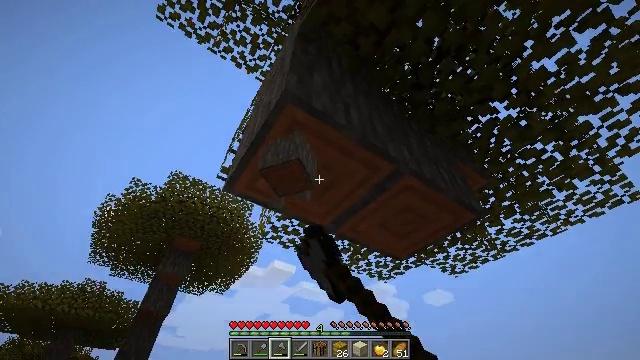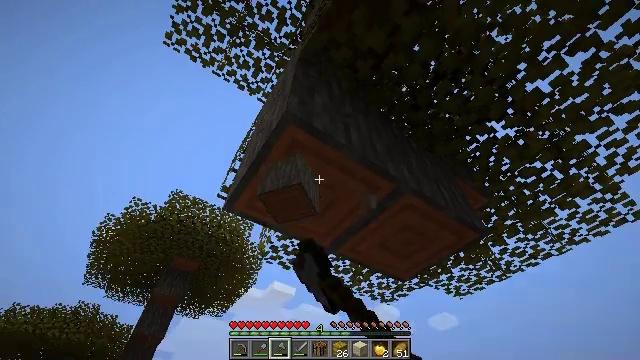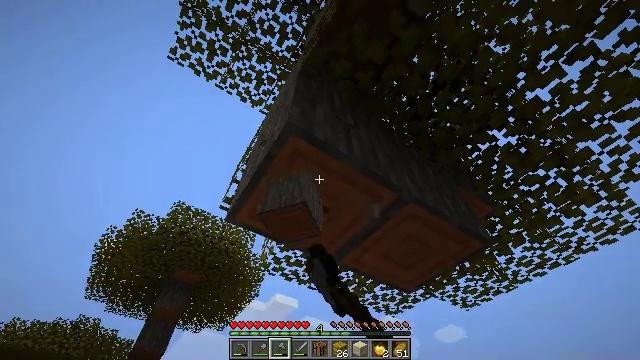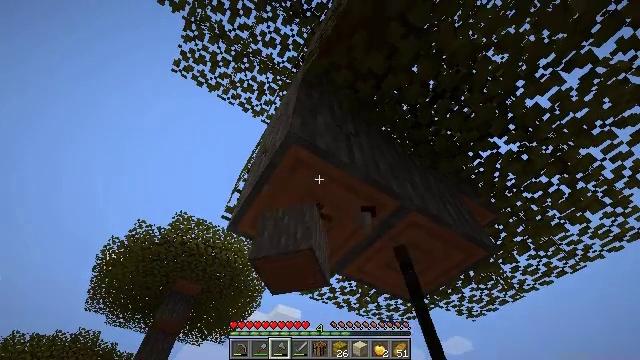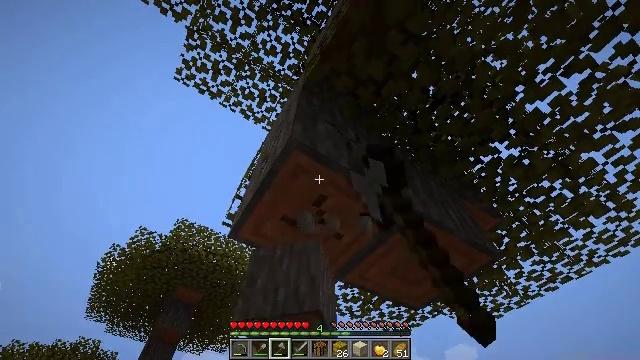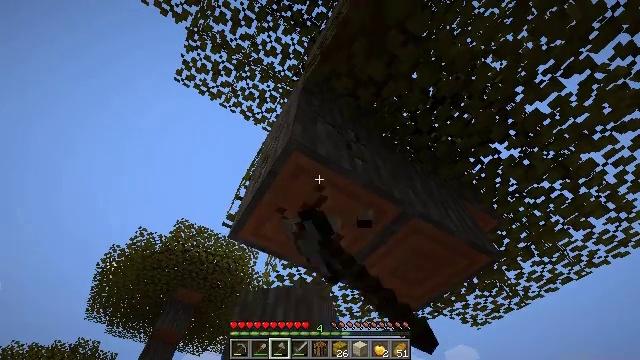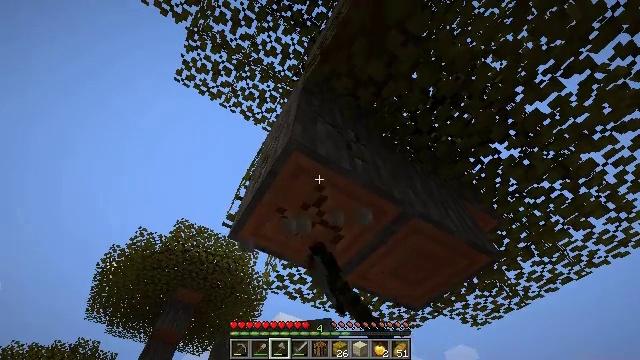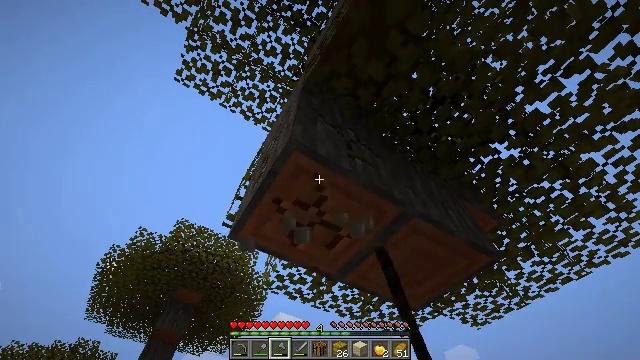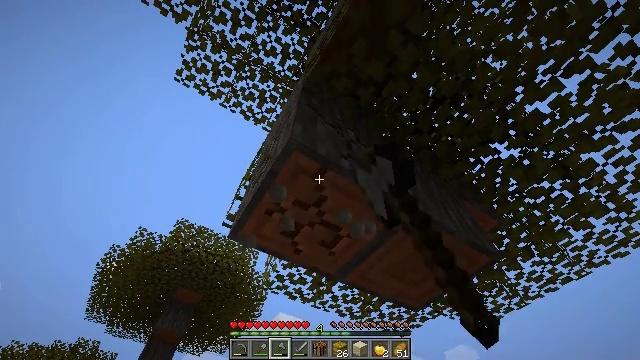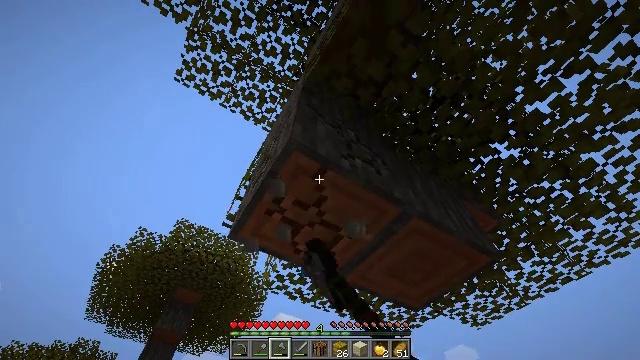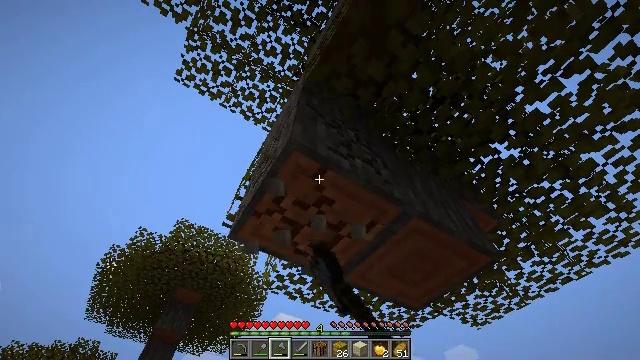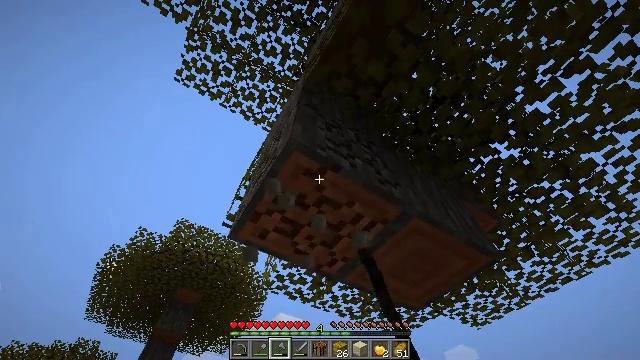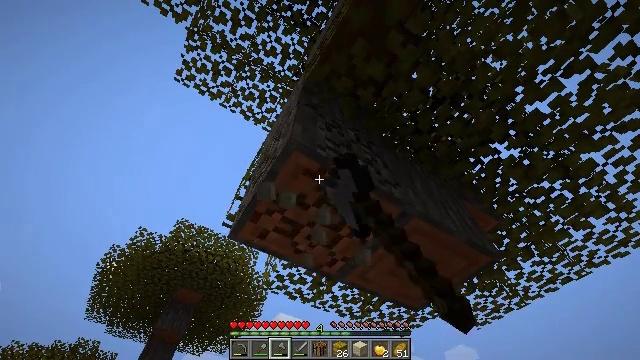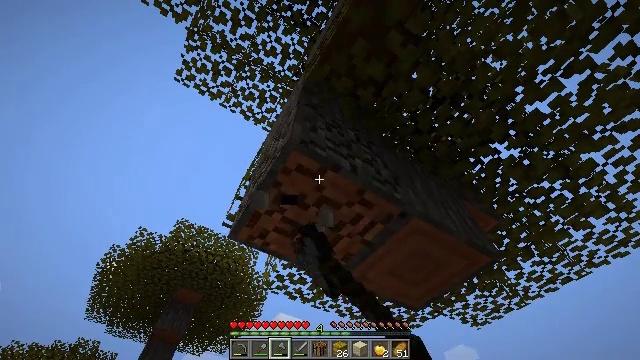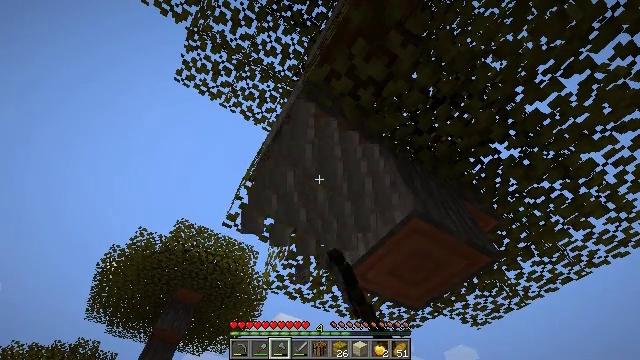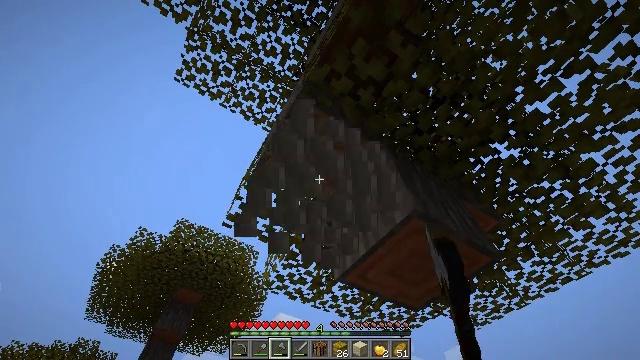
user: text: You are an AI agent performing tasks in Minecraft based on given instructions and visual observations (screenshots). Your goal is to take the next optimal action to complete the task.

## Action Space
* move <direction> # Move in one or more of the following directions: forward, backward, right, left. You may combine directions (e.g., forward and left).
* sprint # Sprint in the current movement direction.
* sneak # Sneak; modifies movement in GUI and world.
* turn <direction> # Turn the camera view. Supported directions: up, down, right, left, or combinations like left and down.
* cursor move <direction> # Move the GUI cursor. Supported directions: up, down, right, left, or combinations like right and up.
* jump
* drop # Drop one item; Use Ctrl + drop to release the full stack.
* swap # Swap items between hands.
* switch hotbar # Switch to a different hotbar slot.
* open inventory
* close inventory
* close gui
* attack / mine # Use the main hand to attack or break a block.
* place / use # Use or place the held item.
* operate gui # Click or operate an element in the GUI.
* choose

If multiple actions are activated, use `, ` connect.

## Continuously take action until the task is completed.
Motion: motion action
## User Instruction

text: Chop down the acacia log.
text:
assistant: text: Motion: turn up, attack / mine
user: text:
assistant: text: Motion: turn up, attack / mine
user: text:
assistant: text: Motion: turn up, attack / mine
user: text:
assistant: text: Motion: turn up, attack / mine
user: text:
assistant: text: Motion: attack / mine
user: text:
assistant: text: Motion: attack / mine
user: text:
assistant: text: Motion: attack / mine
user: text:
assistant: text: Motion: attack / mine
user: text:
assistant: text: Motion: attack / mine
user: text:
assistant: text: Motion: attack / mine
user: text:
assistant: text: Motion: attack / mine
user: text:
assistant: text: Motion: attack / mine
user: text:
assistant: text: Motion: attack / mine
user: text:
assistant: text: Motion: attack / mine
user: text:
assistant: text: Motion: attack / mine
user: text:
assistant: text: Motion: attack / mine
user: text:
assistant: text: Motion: attack / mine
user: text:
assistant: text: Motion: attack / mine
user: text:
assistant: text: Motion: attack / mine
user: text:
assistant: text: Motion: attack / mine
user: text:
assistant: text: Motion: attack / mine
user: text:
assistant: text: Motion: attack / mine
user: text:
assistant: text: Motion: attack / mine
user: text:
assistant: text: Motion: attack / mine
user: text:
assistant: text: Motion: attack / mine
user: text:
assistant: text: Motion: attack / mine
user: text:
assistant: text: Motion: turn right and up, attack / mine
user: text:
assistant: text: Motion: turn up, attack / mine
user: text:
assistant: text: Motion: turn up, attack / mine
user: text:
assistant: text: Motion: turn up, attack / mine